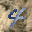
Label: 4